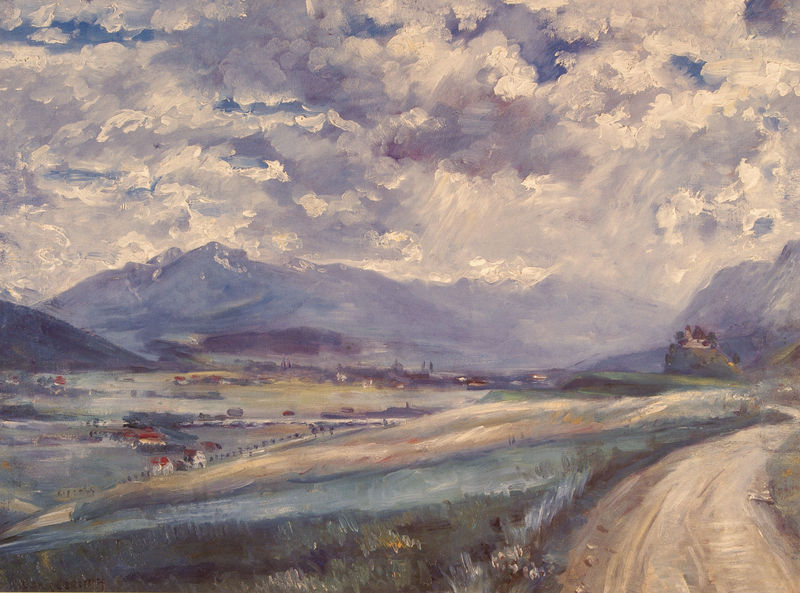
Titel: Inntal-Landschaft
Künstler: Lovis Corinth
Standort: Berlin
Institution: Neue Nationalgalerie
Schlagwörter: berg, blau, dunkel, felsen, gemälde, himmel, meer, weiß, wolken, aquarell, bäume, fluss, gelb, grün, impressionismus, landschaft, ocker, sand, see, stadt, abend, blumen, braun, grau, hell, licht, skizze, starsse, strasse, dach, gebäude, gras, haus, rot, schloss, schnee, weg, wiese, wolke, zaun, expressionismus, malerei, öl, dämmerung, ebene, feld, felder, ferne, gräser, horizont, häuser, hügel, morgen, natur, weide, weite, wind, kirche, sonne, wege, wiesen, land, pflanze, pflanzen, tal, zart, turm, stilleben, bewegt, bewölkt, sommer, ort, vedute, acker, feldweg, berge, bergig, farben, fels, gebirge, gipfel, dorf, dächer, allee, bergkette, dunst, lila, nebel, landstraße, sturm, wetter, blue, church, oil, red, white, black, country, duktus, expressionism, green, grey, painting, yellow, impressionistisch, flowers, brown, stimmung, still, äcker, kirchen, kirchtürme, regen, corinth, burg, bayern, türme, alpen, pleinair, festung, weg straße, pinsel, pinselduktus, landschaftsbild, flower, hügelig, cloud, clouds, sky, tree, sonnenstrahlen, field, hill, hills, house, landscape, mountain, mountains, nature, orange, water, distance, houses, landscahft, roof, roofs, tower, trees, village, rain, lichtstimmung, snow, grass, light, river, path, plants, road, view, way, dürer, brush strokes, castle, cezanne, impressionism, purple, french, stumpf, weise, gewölk, cloudy, anger, bright, fence, meadow, pasture, town, dirt, rural, valley, monet, spring, fort, dörfer, buildings, watercolor, art, beauty, colorful, turme, dirt road, farm, impressionist, beautiful, brush, outdoors, travel, bergkulisse, fields, blaue berge, paint, expressionismuss, alpenvorland, impressionistic, dramatic, fog, mist, lind, tan, picturesque, trail, talblick, schotterweg, weeds, sandig, image, landschaf, countryside, wildflower, overcast, rooftops, distant, balu, inth, sannd, wolwolken, rote dächer, brushwork, red roof, mountians, thunderstorm, valleys, filed, hils, voyage, gaps, farms, meadows, loud, red roofs, little houses, track, vallehy, weed, paoil, villgae, wildlfower, skyscape, painitng, sroad, impresssion, verge, bluecolorful, maountains